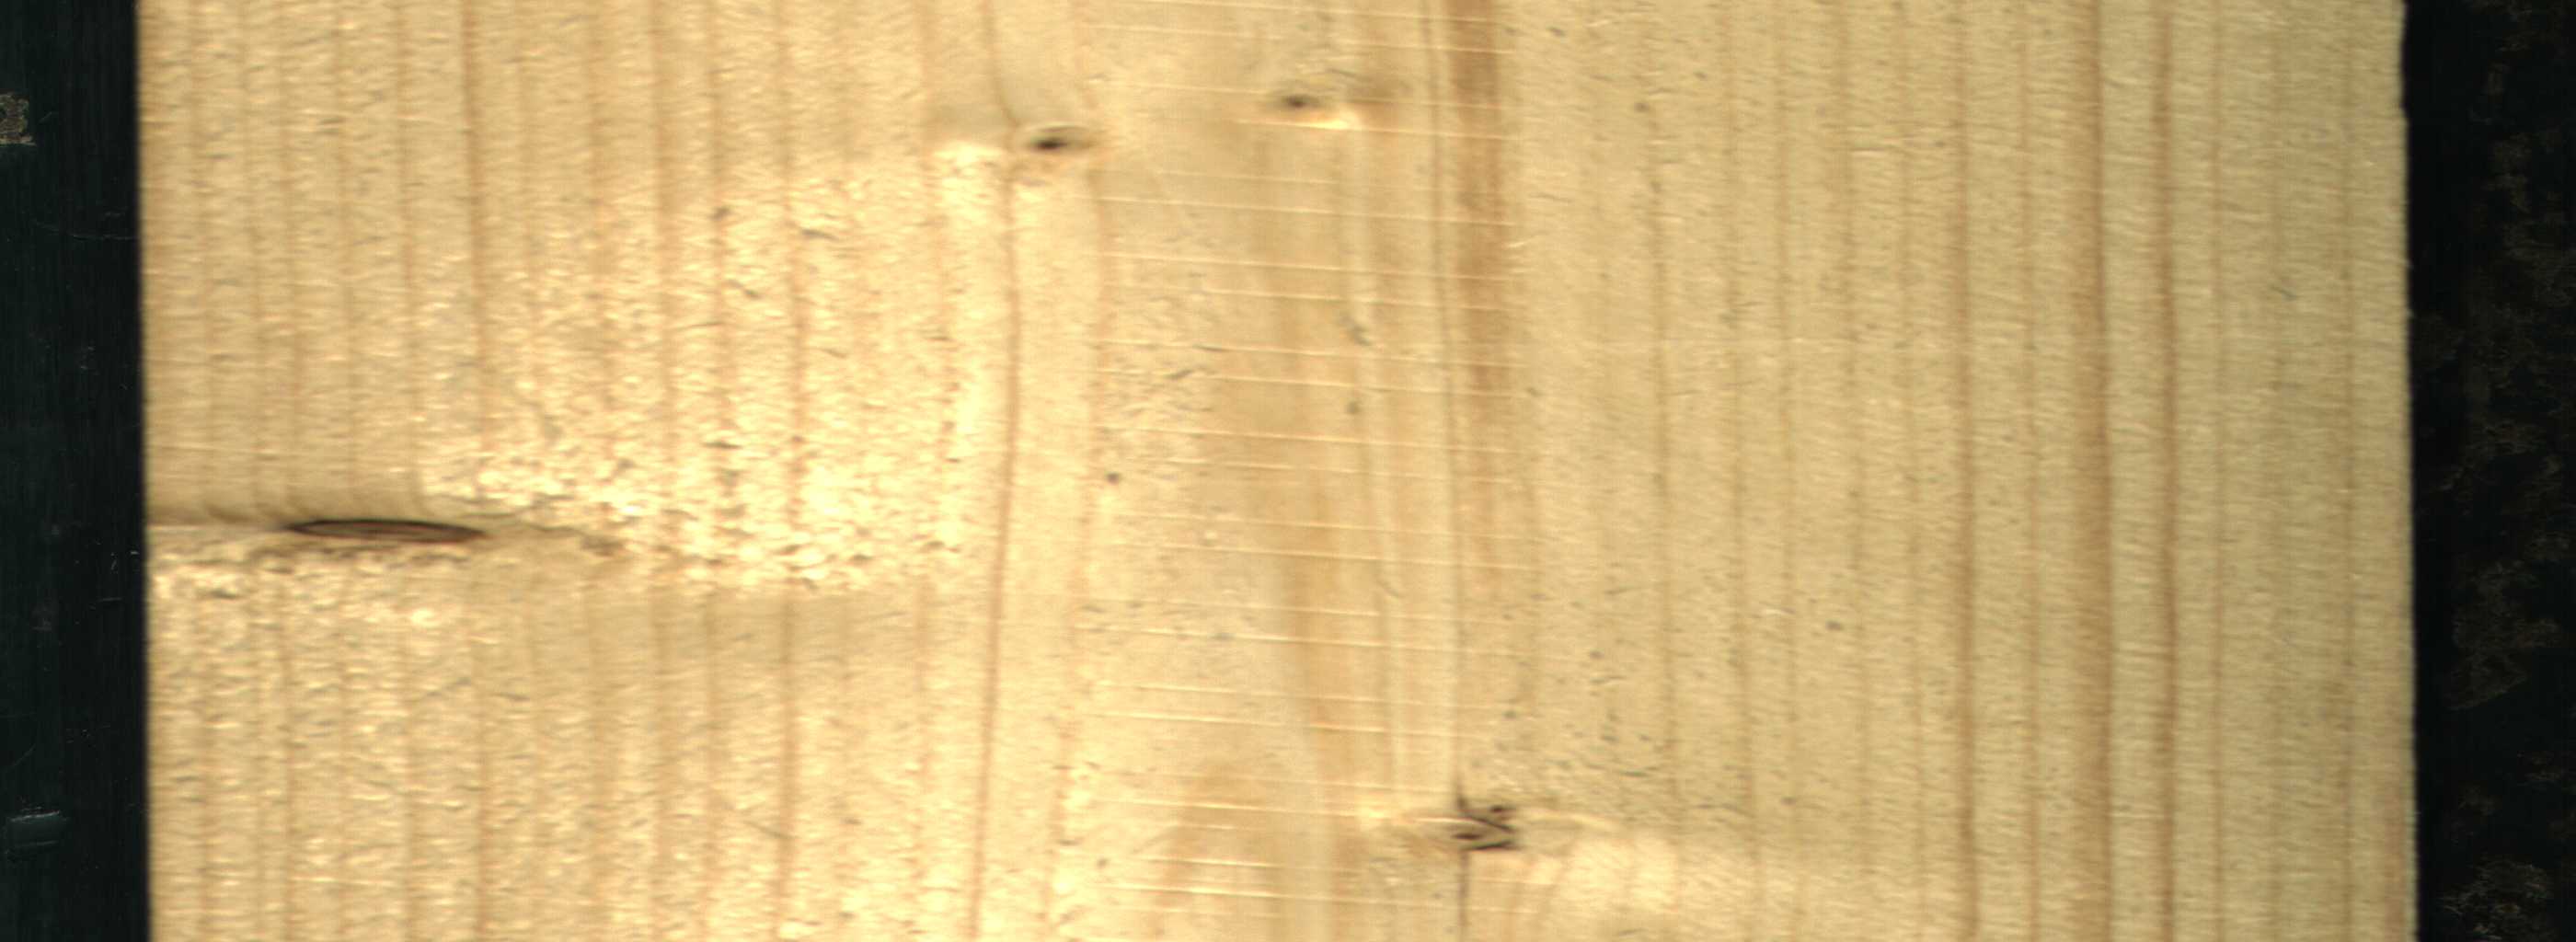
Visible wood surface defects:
Dead_Knot
Live_Knot
Live_Knot
Live_Knot